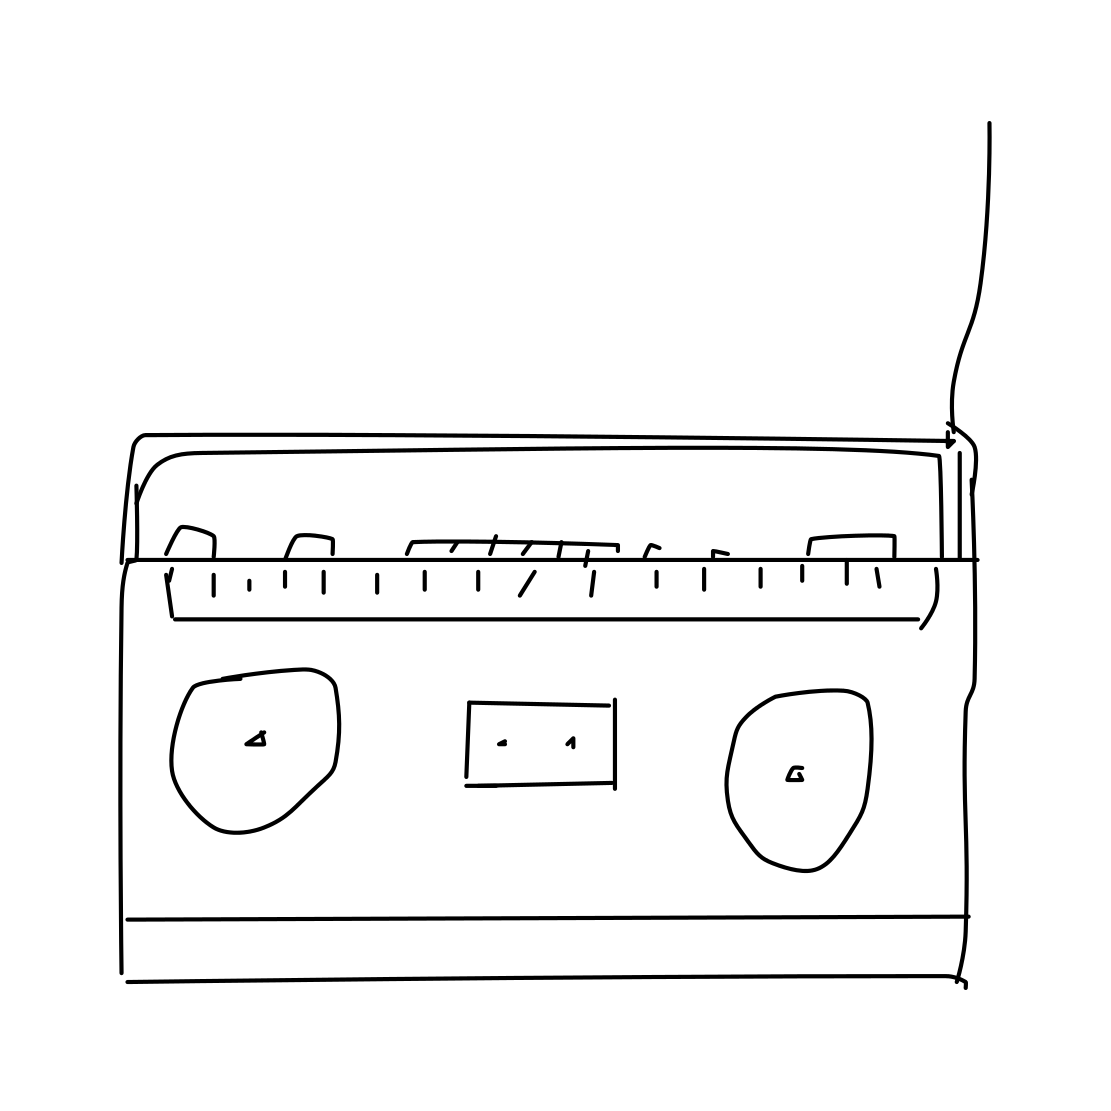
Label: radio